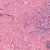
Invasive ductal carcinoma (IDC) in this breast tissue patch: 1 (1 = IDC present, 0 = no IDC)